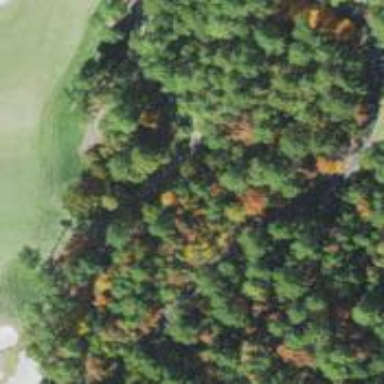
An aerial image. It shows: Path used for both walking and golf.